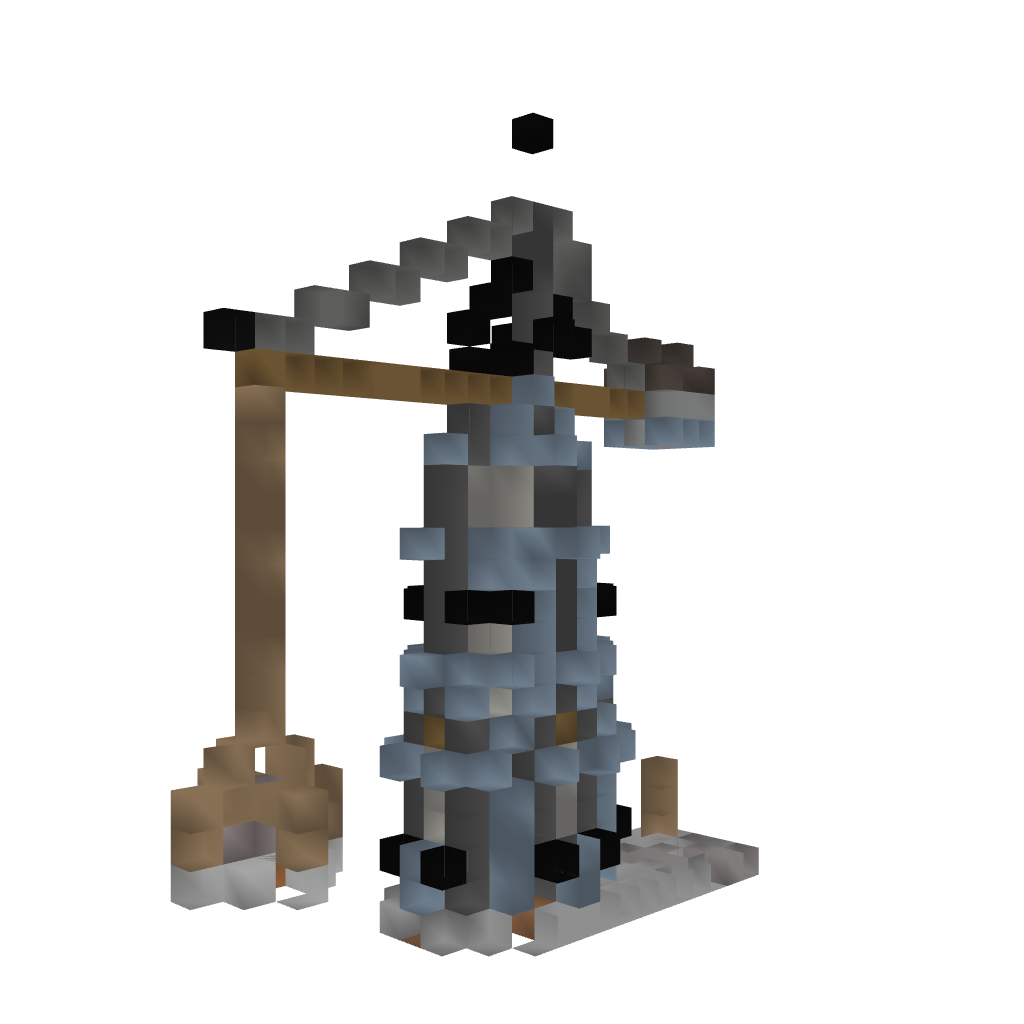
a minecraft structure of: Medieval-Crane #2